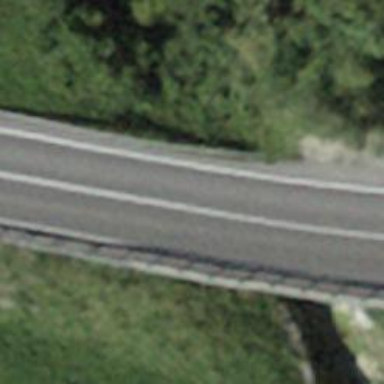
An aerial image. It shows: Tertiary road with bridge. There is no sidewalk on the bridge.